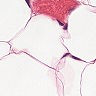
Metastatic tissue present: no